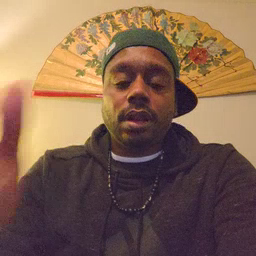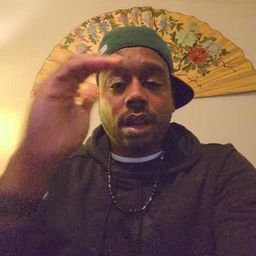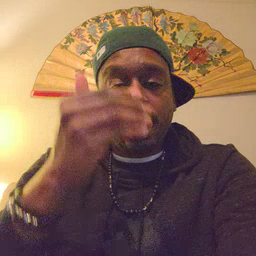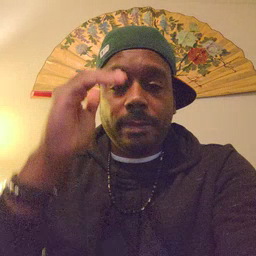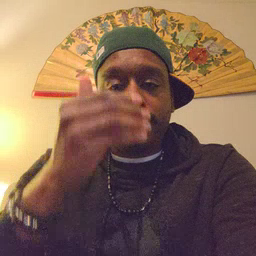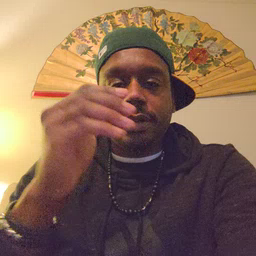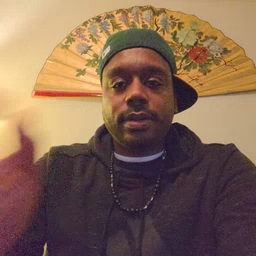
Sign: sleepy